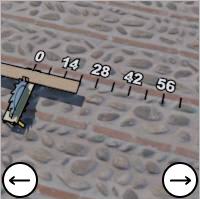
Task: length
Answer: 21
First scale value: 14.0